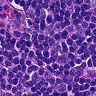
Metastatic tissue present: no